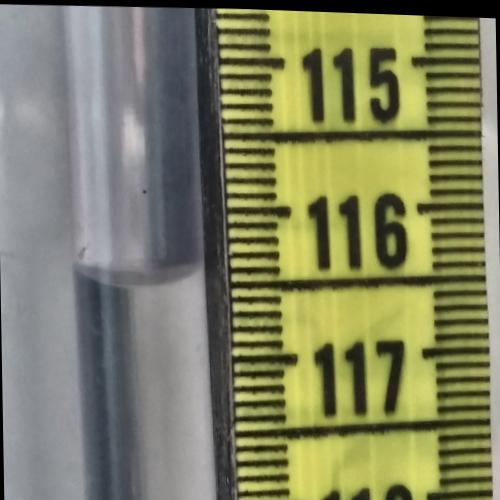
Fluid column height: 116.4 cm